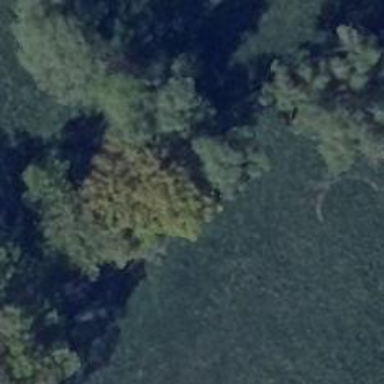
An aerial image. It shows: Row of trees in natural setting.